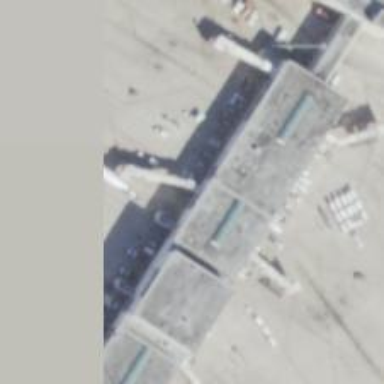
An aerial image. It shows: Airport gate.